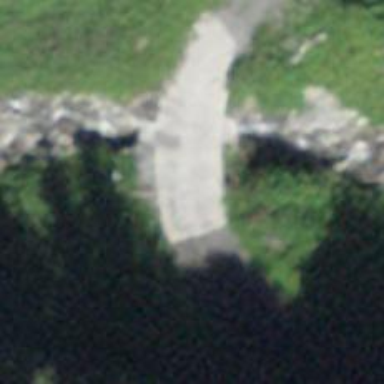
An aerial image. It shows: Track road with grade3 track type. The road goes over bridge as part of route.